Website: macys
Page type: customer-info-address
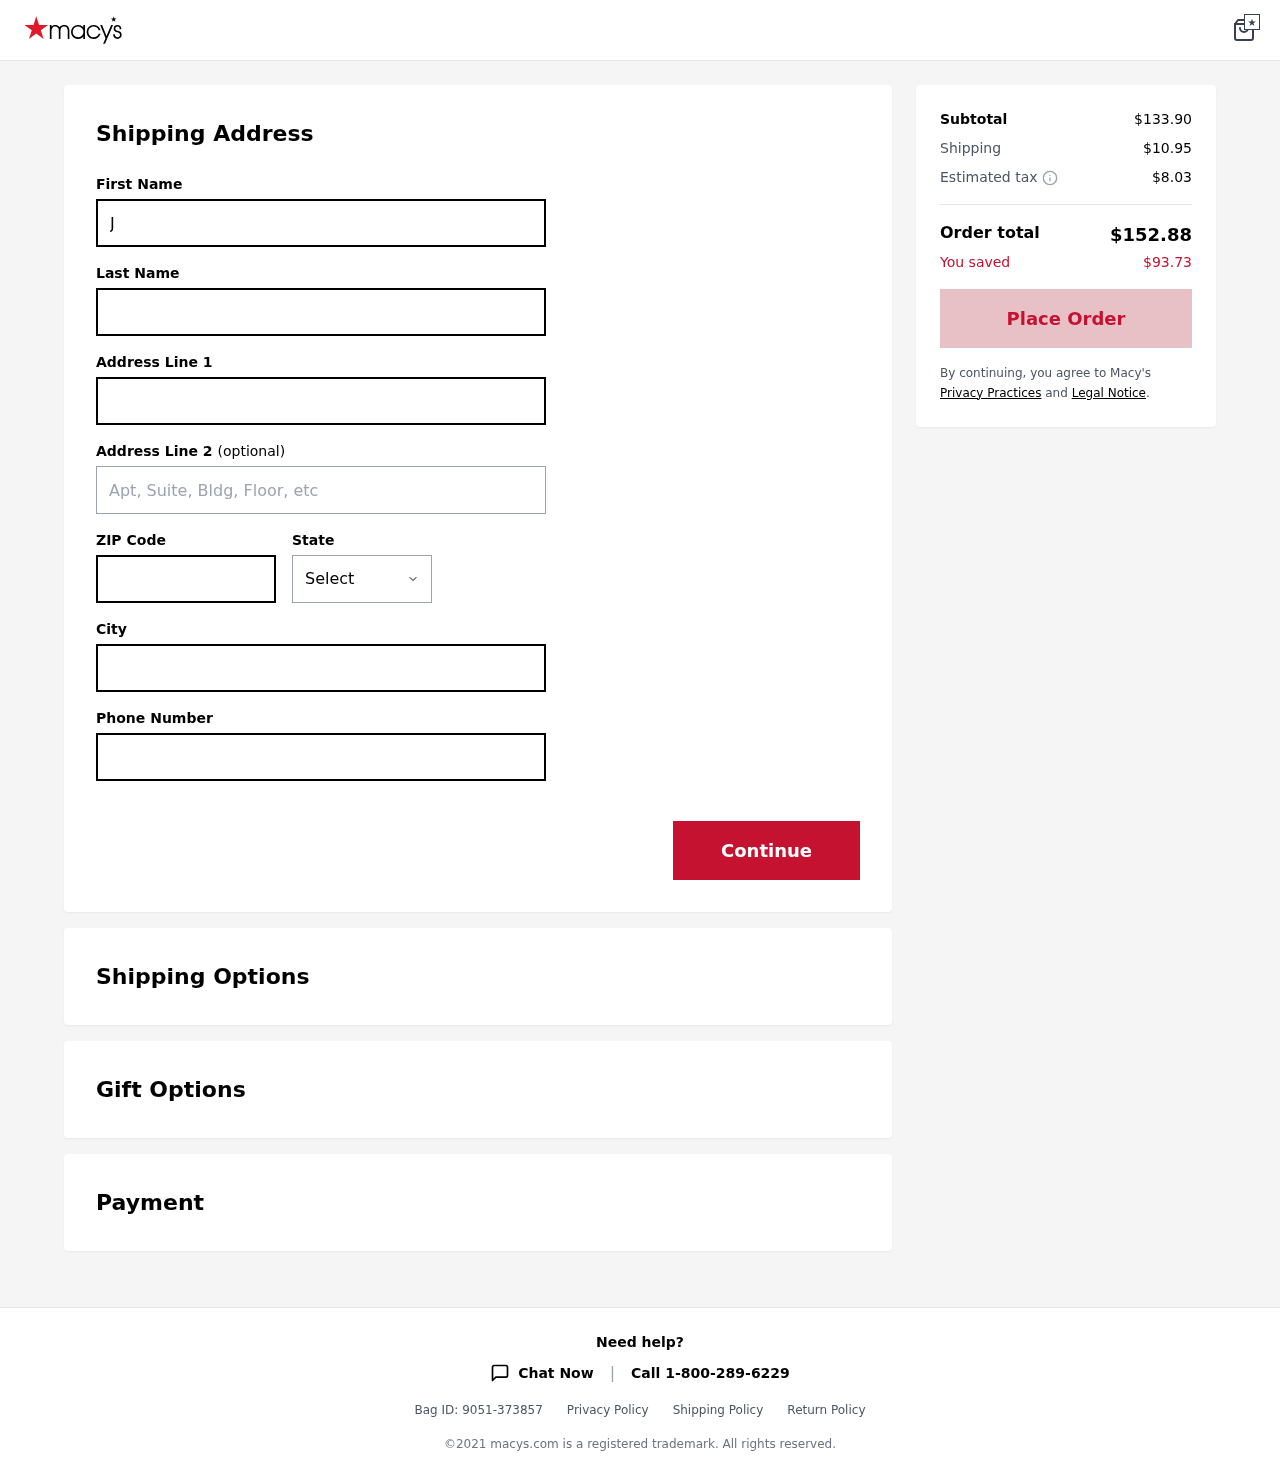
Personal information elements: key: PII_CITY
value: Manuelmouth
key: PII_FIRSTNAME
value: Juan
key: PII_LASTNAME
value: Brown
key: PII_PHONE
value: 3342743706
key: PII_POSTCODE
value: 87420
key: PII_STATE
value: Florida
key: PII_STREET
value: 9652 Stephen Coves
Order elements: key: ORDER_SUBTOTAL
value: $133.90
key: ORDER_SHIPPING_COST
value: $10.95
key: ORDER_TAX
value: $8.03
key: ORDER_TOTAL
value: $152.88
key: ORDER_SAVINGS
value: $93.73